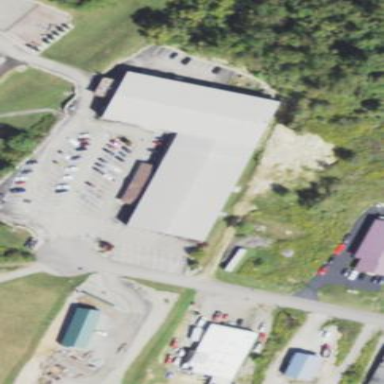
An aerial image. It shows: Commercial building serving as events venue.